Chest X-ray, PA view. Patient: 63 years old, sex M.
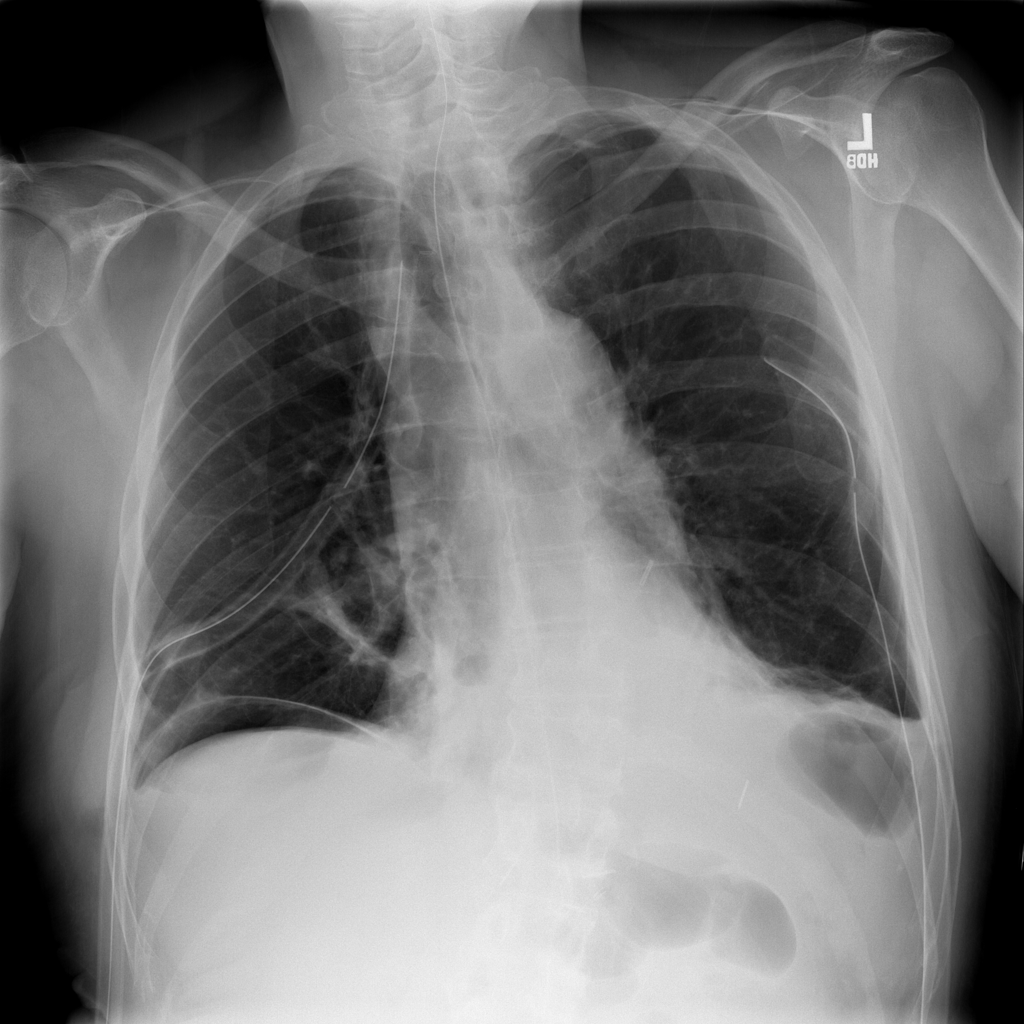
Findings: Atelectasis, Effusion, Pneumothorax